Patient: sex M, age 76
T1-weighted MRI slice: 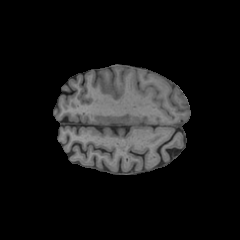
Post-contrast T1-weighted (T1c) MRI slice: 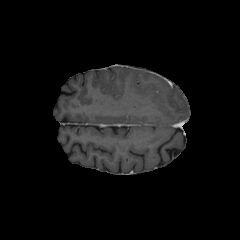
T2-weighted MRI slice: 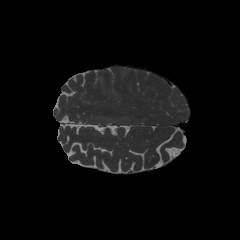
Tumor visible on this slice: no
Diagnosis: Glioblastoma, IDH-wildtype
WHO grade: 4